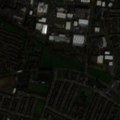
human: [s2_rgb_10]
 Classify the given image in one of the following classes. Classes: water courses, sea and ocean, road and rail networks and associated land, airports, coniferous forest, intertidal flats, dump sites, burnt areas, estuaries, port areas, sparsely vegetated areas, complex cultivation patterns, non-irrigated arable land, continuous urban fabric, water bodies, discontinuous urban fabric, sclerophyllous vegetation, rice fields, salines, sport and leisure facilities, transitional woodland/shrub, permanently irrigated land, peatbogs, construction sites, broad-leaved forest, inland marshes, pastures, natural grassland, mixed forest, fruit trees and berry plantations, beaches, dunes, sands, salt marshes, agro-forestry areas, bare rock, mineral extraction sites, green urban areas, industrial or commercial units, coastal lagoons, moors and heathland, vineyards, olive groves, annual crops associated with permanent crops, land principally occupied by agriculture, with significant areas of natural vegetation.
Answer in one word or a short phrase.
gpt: discontinuous urban fabric, industrial or commercial units, road and rail networks and associated land